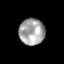
Tissue: skin
Cell type: Epithelial cells
Senescence score: 0.2638
Nuclear area (px): 663
Mean DAPI intensity: 164.697